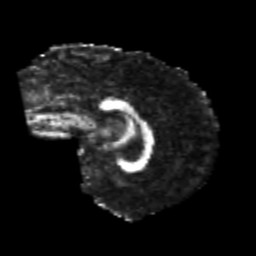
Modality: FA
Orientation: sagittal
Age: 24
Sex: female
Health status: healthy
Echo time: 0.074 s